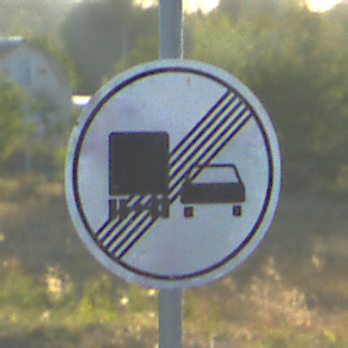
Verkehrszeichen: EndeUeberholverbotKraftfahrzeuge
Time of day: SunriseSunset
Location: Outdoor (RoadRail)
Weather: Clear
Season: NotSpecified
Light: Natural